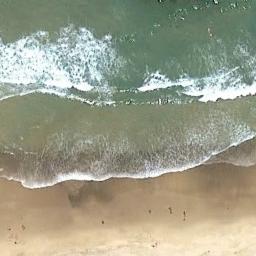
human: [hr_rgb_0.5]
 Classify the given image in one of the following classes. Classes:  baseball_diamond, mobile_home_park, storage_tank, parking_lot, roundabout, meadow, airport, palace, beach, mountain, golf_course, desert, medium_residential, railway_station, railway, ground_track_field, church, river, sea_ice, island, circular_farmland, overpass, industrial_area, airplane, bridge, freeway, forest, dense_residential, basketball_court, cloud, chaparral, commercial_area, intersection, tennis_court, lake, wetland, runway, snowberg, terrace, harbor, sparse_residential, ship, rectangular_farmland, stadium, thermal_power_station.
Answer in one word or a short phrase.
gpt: beach